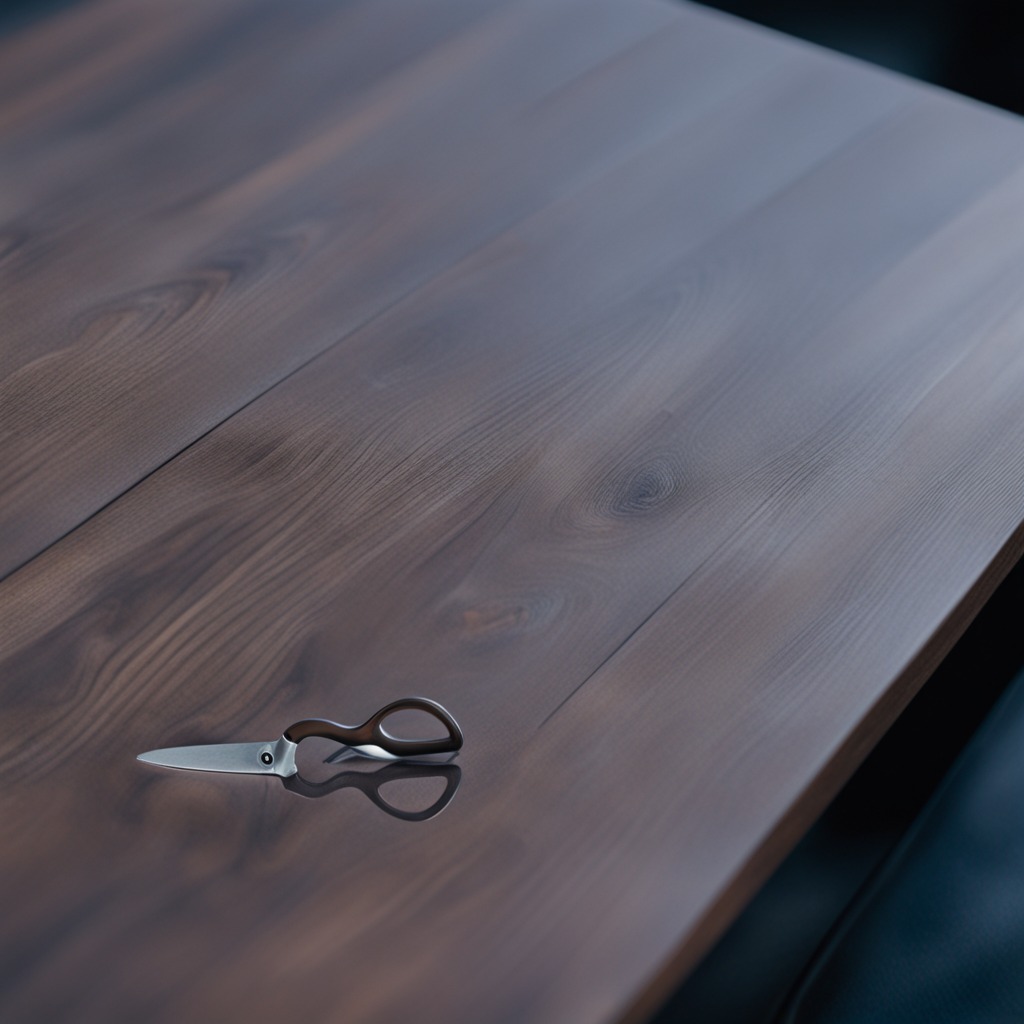
A scissor lies on the old table with faint burn marks in a small garage at twilight.